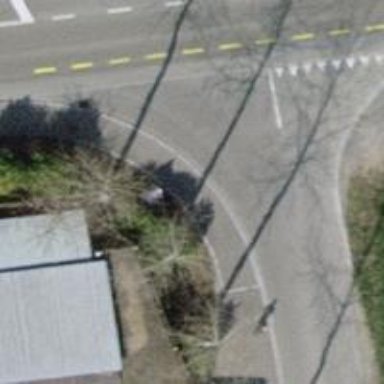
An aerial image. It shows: Unmarked road crossing.